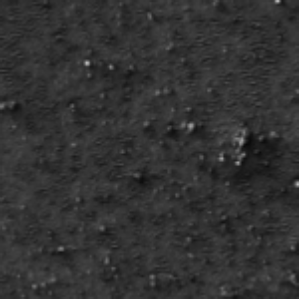
Label: frost